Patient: sex F, age 59
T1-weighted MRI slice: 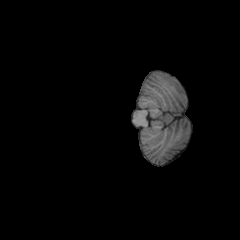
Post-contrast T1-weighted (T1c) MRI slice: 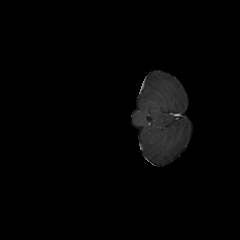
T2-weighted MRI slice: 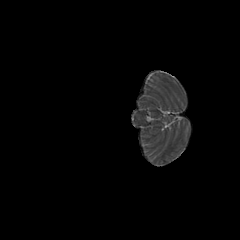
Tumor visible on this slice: no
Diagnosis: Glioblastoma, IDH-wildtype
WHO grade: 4